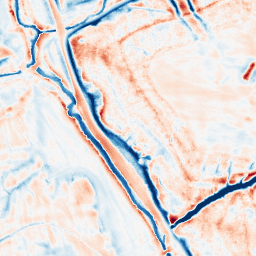
Category: edge_preserving
Decomposition family: bilateral
Decomposition parameters: d: 21
sigma_color: 25
sigma_space: 150
Upsampling method: quartic
Upsampling parameters: scale: 4
Upsampling scale: 4